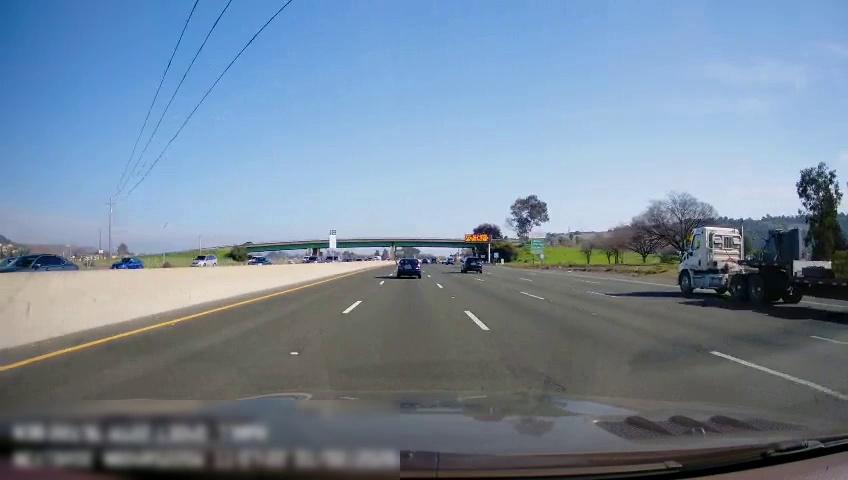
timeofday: Day
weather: Sunny
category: Drivable Space
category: Vehicles | Car
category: Vehicles | SUV
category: Vehicles | Other LV
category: Vehicles | Car
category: Vehicles | Car
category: Vehicles | SUV
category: Vehicles | SUV
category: Vehicles | Car
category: Lanes | Current Lane
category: Lanes | Alternate Lane
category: Lanes | Current Lane
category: Lanes | Alternate Lane
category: Lanes | Alternate Lane
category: Lanes | Alternate Lane
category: Lanes | Alternate Lane
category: Traffic | Signs
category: Traffic | Signs
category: Traffic | Signs